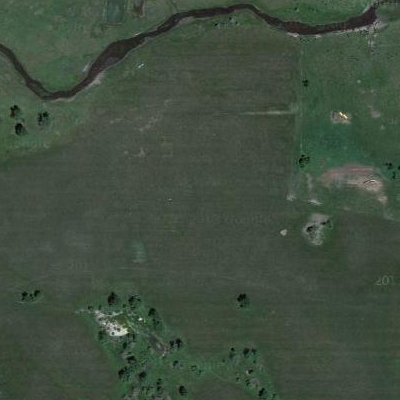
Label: Grass